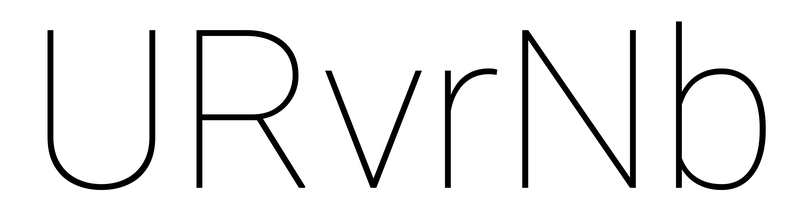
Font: Roboto_Thin